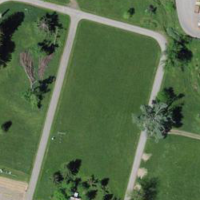
EUNIS habitat code: 24
Species observed at this site:
Maniola jurtina
Draba verna
Aphantopus hyperantus
Mikiola fagi
Osmia bicornis
Carduelis carduelis
Aglais urticae
Leucojum vernum
Calopteryx virgo
Passer montanus